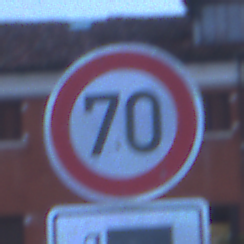
Verkehrszeichen: Geschwindigkeit70
Zusatzzeichen unten: MehrspurigeFahrzeuge2
Umgebung: Outdoor, Urban
Tageszeit: Dawn
Wetter: PartlyCloudy
Licht: Natural
Jahreszeit: NotSpecified
Kontrast: LowContrast